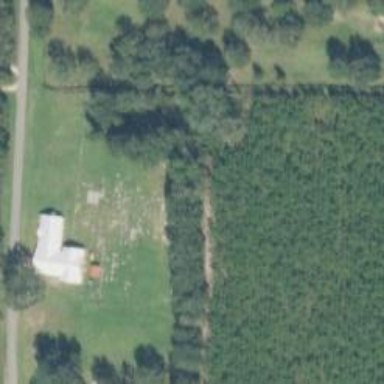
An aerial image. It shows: Cemetery.